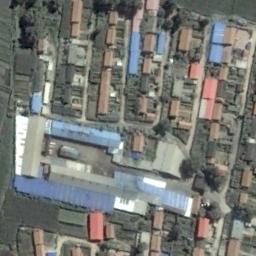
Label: industrial_area